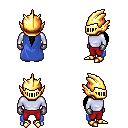
a pixel art fantasy rpg character, male body template, dark elf, purple skin, blue cape, red pants, black ponytail hairstyle, gold helm, metal gloves, gold boots, four views (front, back, left, right), 2x2 character sprite sheet, small pixel art, hard edges, no anti-aliasing